Question: I am trying to convert a textbox text into a 'DateTime' so that I can insert it into the database table into a 'datetime' column.
Here is my code
'''
bookingfromdate text is "08/07/2015 03:00:00 pm"
DateTime bookingfrom = DateTime.ParseExact(bookingfromdate.Text.ToString(),
"dd/MM/yyyy h:mm:ss tt", new CultureInfo("en-US"),DateTimeStyles.None);
'''
The value of bookingfrom is '08/07/2015 15:00:00' and when I insert it in the database, it is throwing an exception:
> The conversion of a varchar data type to a datetime data type resulted in an out-of-range value.The statement has been terminated.
Please help.

and the 'Insert' query is
'''
string sql = "Insert into ITResources_Booking (ResourceID,BookingFrom,BookingTo)
Values (" + Convert.ToInt32(ddControl.SelectedItem.Value.ToString())
+ ",'" + bookingfrom + "','" + bookingto + "')";
'''
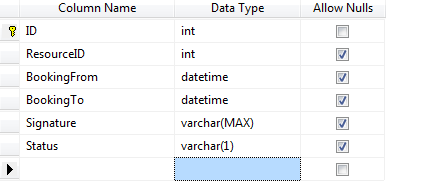
Answer: Always try to use parameterized queries to avoid <URL>
In your query you are converting date time to string again like @Matt Johnson said don't do that.
If you are doing please specify the format of date you are supplying because sql always expect date format in 'MM/dd/yyyy , yyyy-MM-dd' etc formats if the date you supplying is '25/10/2015' it will fail because '25 is not a valid month'
So if you are still stick with your query try below
'''
string sql = "Insert into ITResources_Booking (ResourceID,BookingFrom,BookingTo)
Values (" + Convert.ToInt32(ddControl.SelectedItem.Value.ToString())
+ ",'" + bookingfrom.ToString("dd/MM/yyyy HH:mm:ss") + "','" +
bookingto.ToString("dd/MM/yyyy HH:mm:ss") + "')";
'''
OR
'''
string sql = "Insert into ITResources_Booking (ResourceID,BookingFrom,BookingTo)
Values (" + Convert.ToInt32(ddControl.SelectedItem.Value.ToString())
+ ",'" + bookingfrom.ToString("yyyy-MM-dd HH:mm:ss") + "','" +
bookingto.ToString("yyyy-MM-dd HH:mm:ss") + "')";
'''